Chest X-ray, AP view. Patient: 29 years old, sex M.
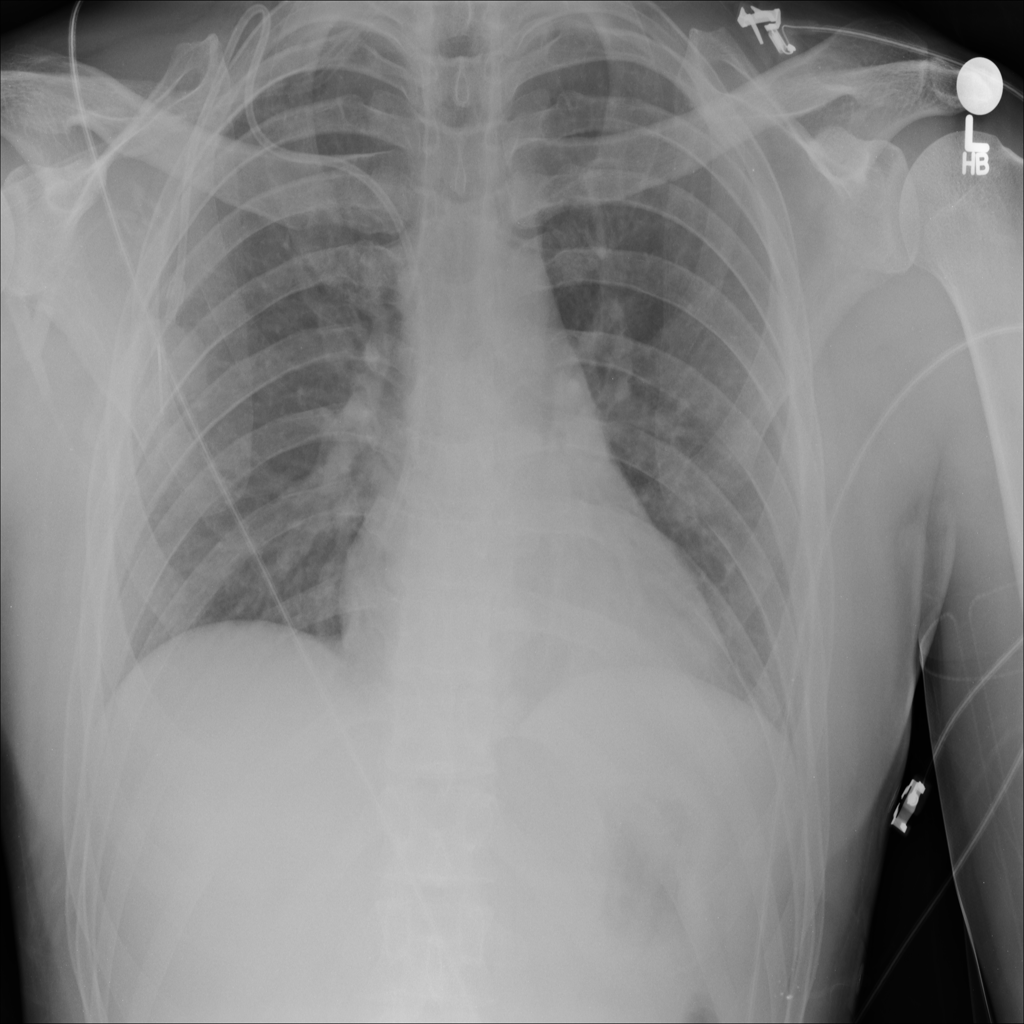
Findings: No Finding